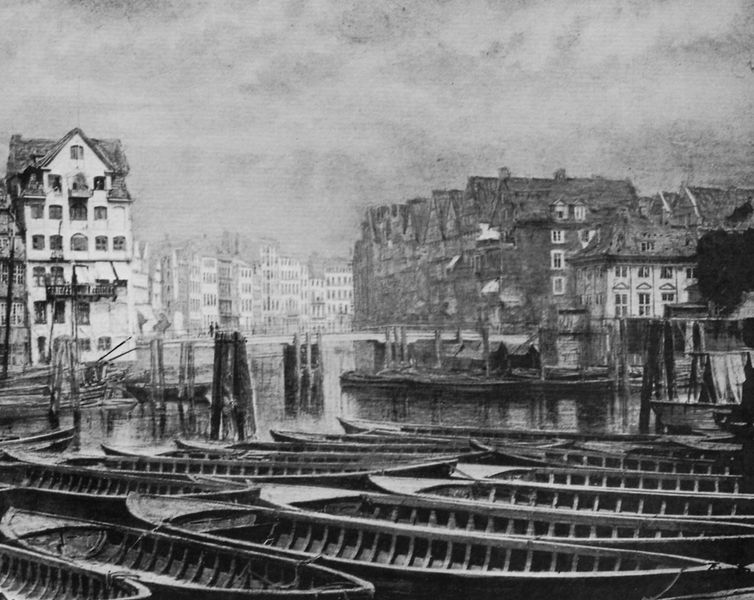
Titel: Hohe Brücke, Blick auf das Nikolaifleet
Künstler: Charles Fuchs
Schlagwörter: baum, himmel, meer, wasser, weiß, wolken, fluss, see, stadt, teich, ufer, fenster, grau, hintergrund, holz, pfeiler, schwarz, zeichnung, blick, dach, gebäude, haus, tuch, leute, bild, gracht, häuser, pfähle, spiegelung, vögel, brücke, gewässer, kanal, front, traurig, boot, boote, kahn, paddel, ruder, bewölkt, balkon, schiff, schiffe, segel, papier, düster, ansicht, biegung, fassade, fassaden, italien, venedig, wohnhäuser, fischer, netze, leer, dorf, dächer, giebel, mauer, schornsteine, dunst, nebel, hafen, kähne, anleger, kai, masten, strom, pier, seile, steg, detail, ruderboot, bohlen, balkone, unscharf, pfosten, stege, foto, fotografie, grossstadt, mole, kohle, rippen, schwarz-weiß, radierung, bleistift, stelzen, verschwommen, stäbe, etagen, gaube, maste, london, schote, aufzug, anlegestelle, fischernetze, brücken, lagune, speicher, amsterdam, grachten, garu, rücke, ruderboote, poller, verdachung, fronten, dock, hamburg, rotterdam, hochhäuser, kräne, waren, trist, holzboote, dunstig, angebunden, spiegelnd, häuserreihen, stadthäuser, hausboot, schwarzt, barockfassade, ateg, brüxkw, giebeldächer, haven, jolle, speichergebäude, msterdam, vögelk